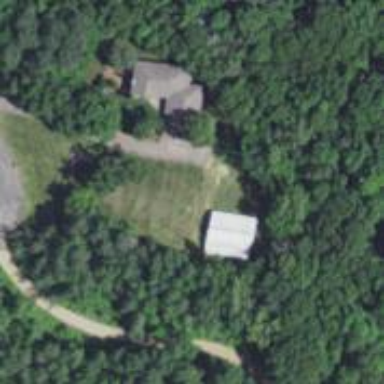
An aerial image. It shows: Driveway.